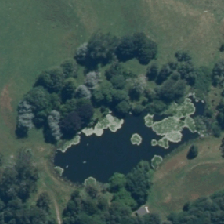
Land cover: lake_pond